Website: apple-inc
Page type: account-selection
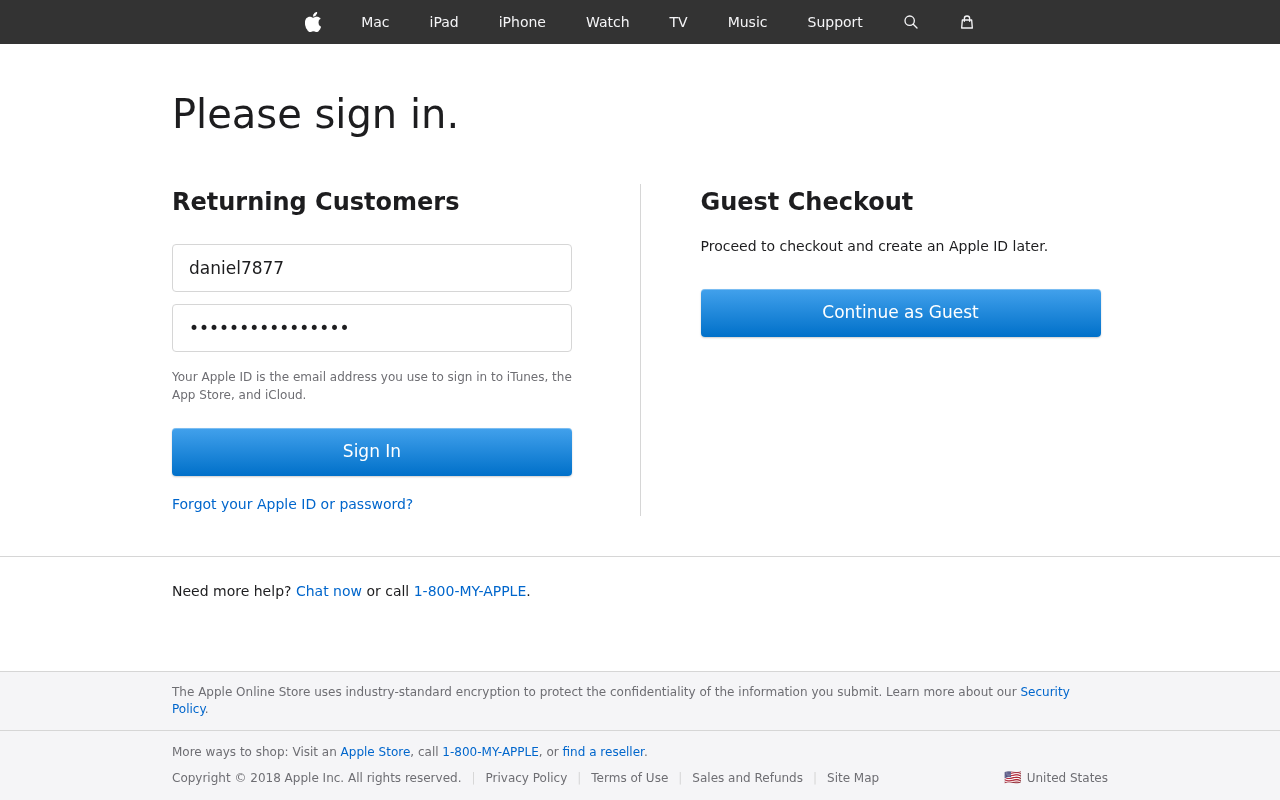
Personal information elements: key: PII_LOGIN_USERNAME
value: daniel7877